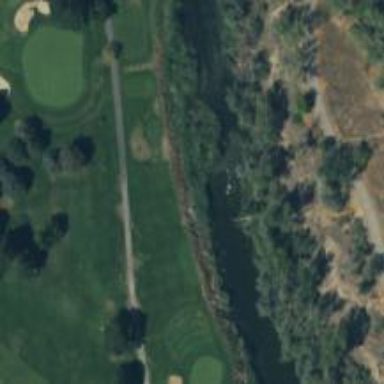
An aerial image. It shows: View of golf hole.